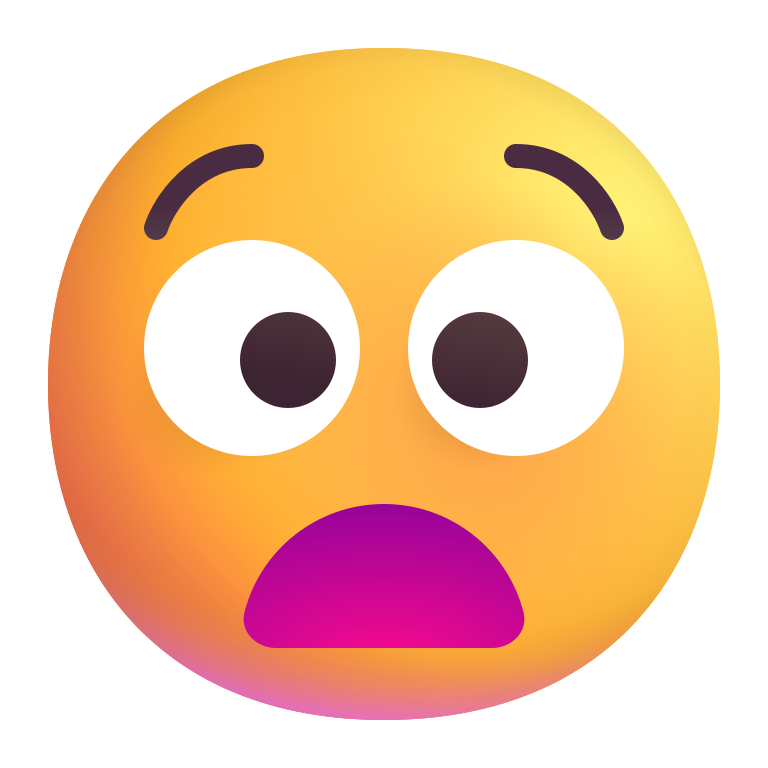
anguished face color